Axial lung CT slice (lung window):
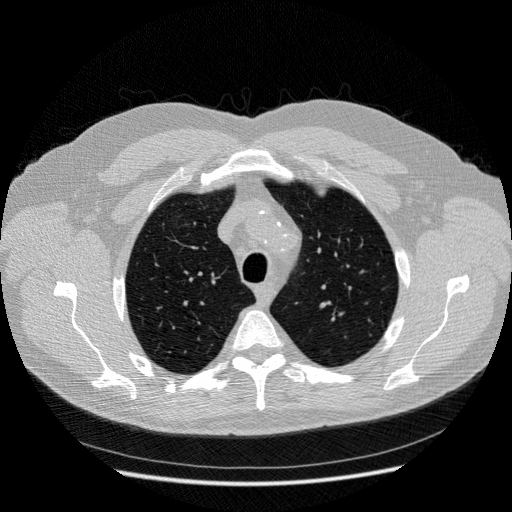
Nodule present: no